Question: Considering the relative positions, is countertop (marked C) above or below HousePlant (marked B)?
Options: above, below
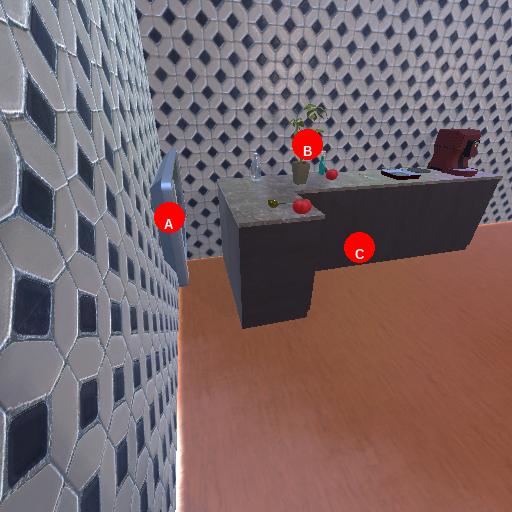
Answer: above